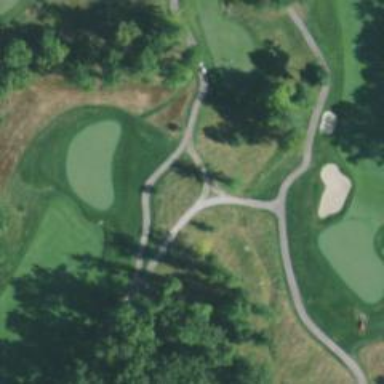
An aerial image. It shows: Footway that resembles golf path.